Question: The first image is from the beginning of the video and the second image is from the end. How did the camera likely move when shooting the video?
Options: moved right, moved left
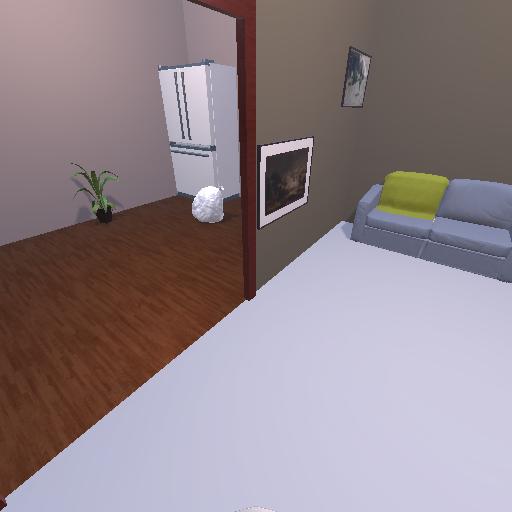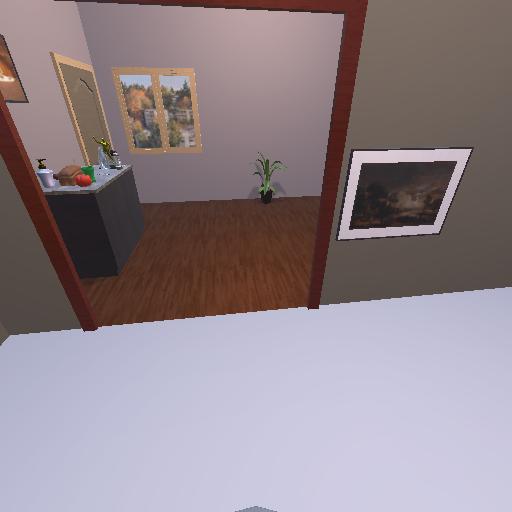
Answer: moved right